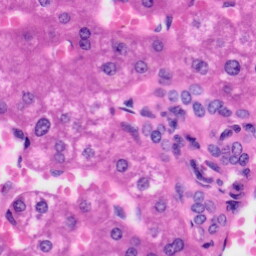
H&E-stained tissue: Liver